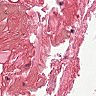
Metastatic tissue present: no